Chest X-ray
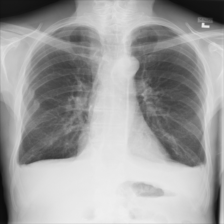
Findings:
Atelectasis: negative
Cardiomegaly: negative
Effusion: positive
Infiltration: negative
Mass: negative
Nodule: negative
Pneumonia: negative
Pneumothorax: negative
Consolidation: negative
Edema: negative
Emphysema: positive
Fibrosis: negative
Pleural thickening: negative
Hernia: negative